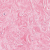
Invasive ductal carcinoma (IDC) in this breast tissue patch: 0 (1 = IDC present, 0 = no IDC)